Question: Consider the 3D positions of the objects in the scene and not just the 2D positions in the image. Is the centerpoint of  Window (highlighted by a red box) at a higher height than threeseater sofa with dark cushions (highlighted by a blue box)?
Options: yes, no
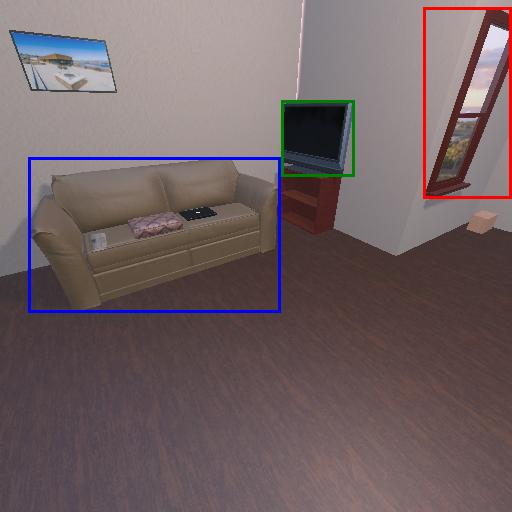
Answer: yes